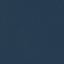
Land use / land cover class: SeaLake